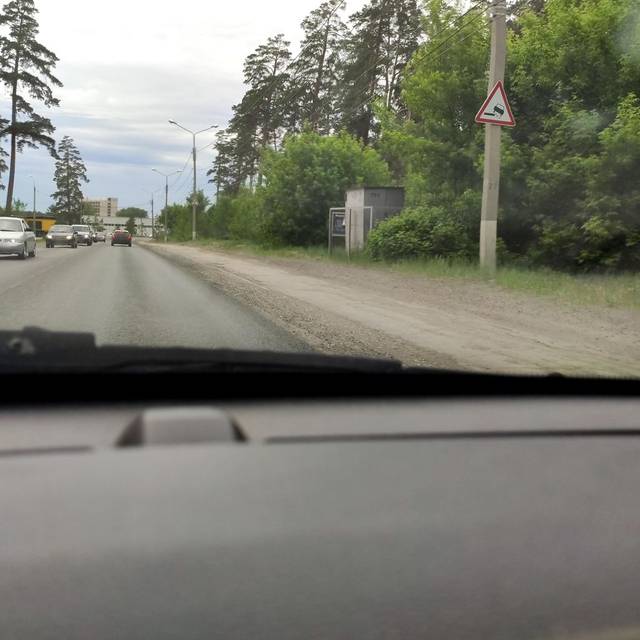
Region: Russia
Coordinates: 53.476, 49.329